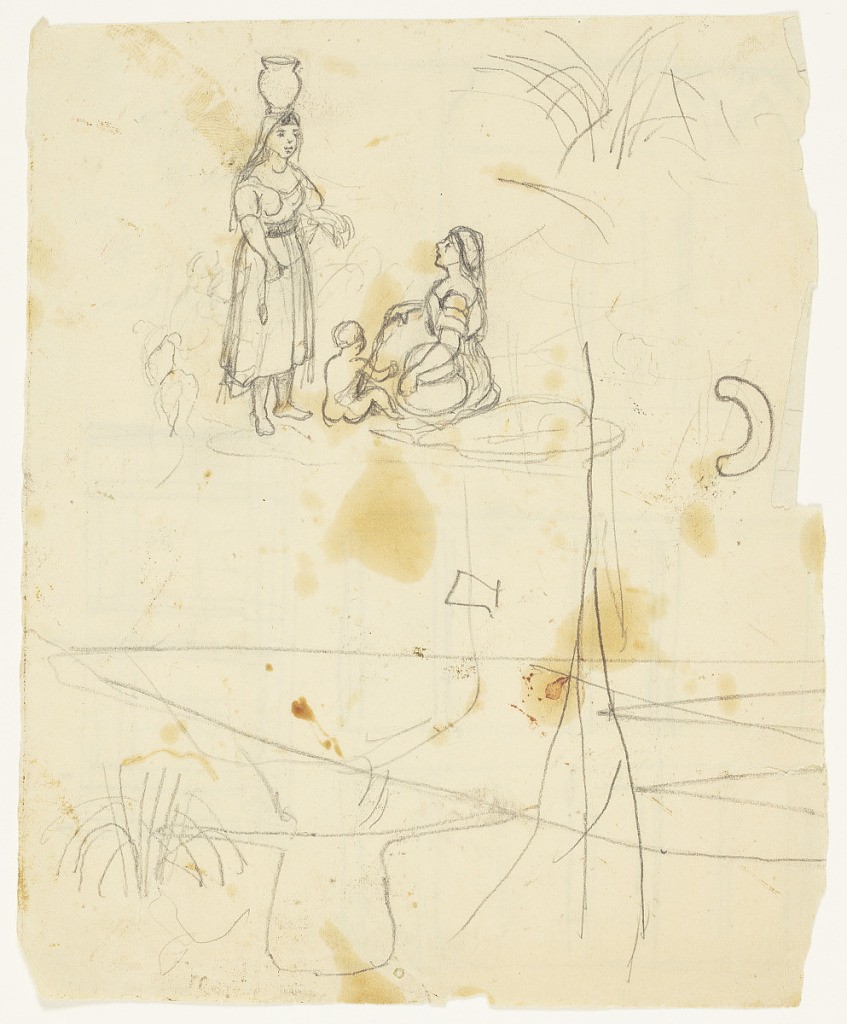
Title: Figure Sketches, Colombia or Ecuador
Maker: Frederic Edwin Church, American, 1826–1900
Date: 1853
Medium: Graphite on white wove paper
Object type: Drawing
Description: Mixed figure sketches showing a scene of two women and an infant interacting. Woman on right is seated and viewed in profile as she speaks to the woman at left. An infant sits beside her with its back turned. Other woman at left stands with a pot on her head and holds something in her left arm. In opposite direction, rough sketch of the upper part of a figure wearing a broad-brimmed hat is visible. Possible sketches of bushes in upper and lower corners. Entire composition marked by pencil scratches.

Verso: Architectural studies showing views of windows and details of trim. Mathematical calculations visible at bottom right.